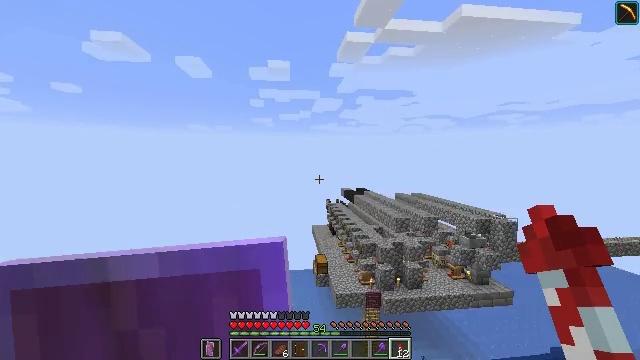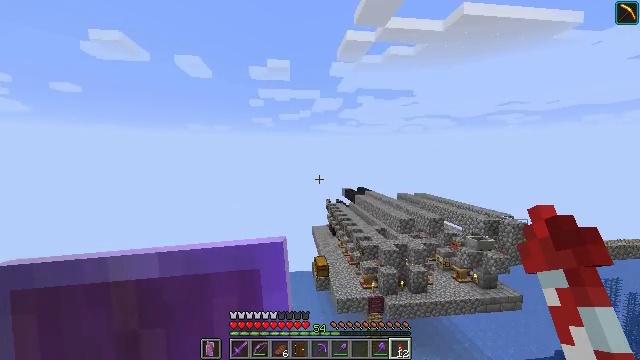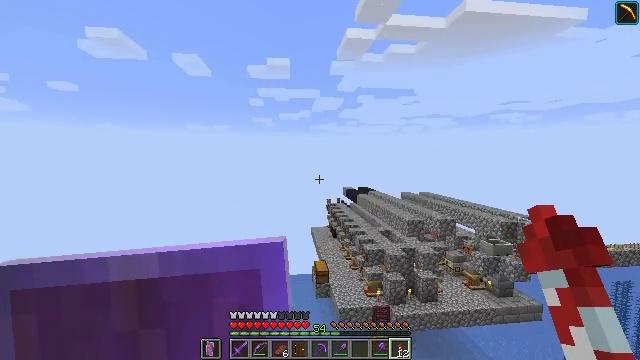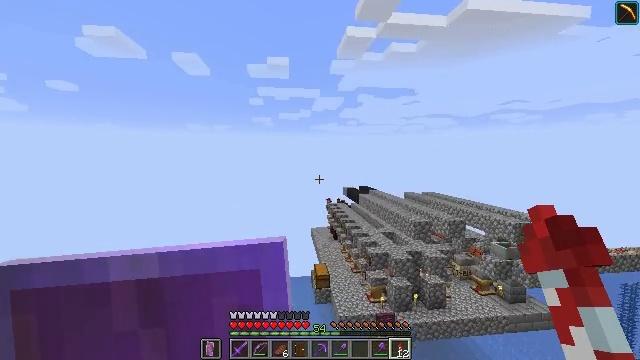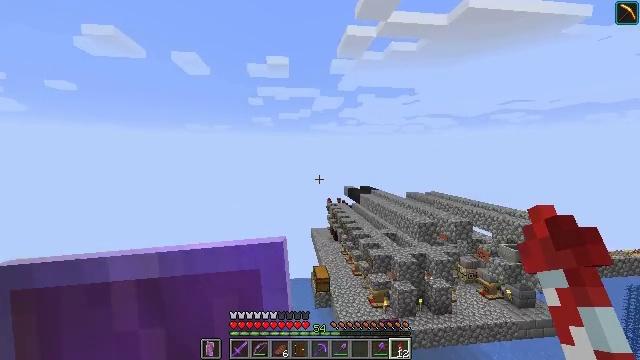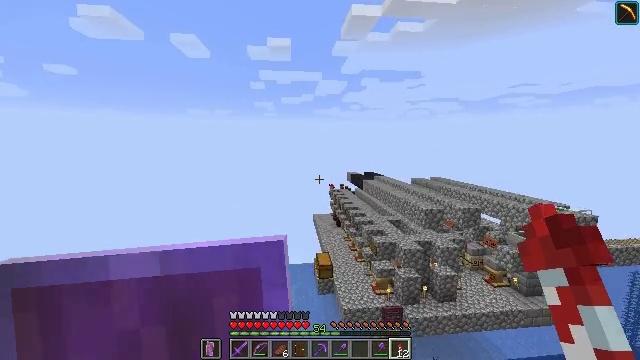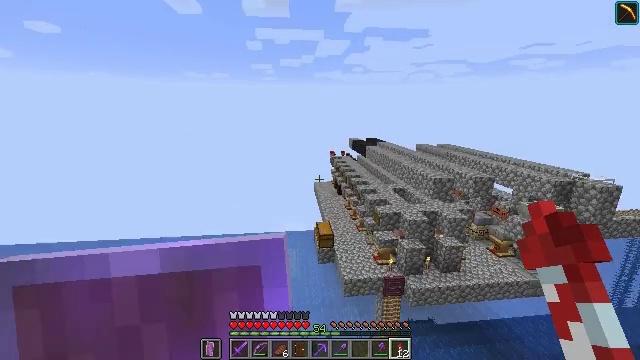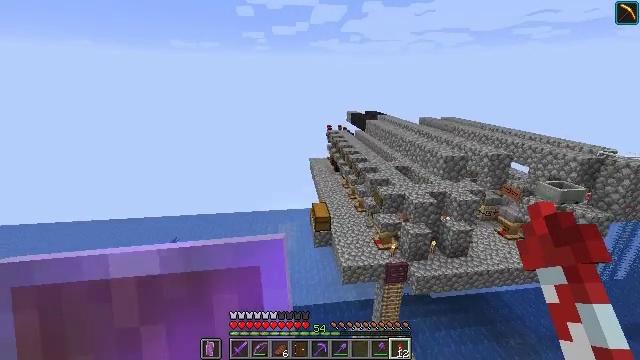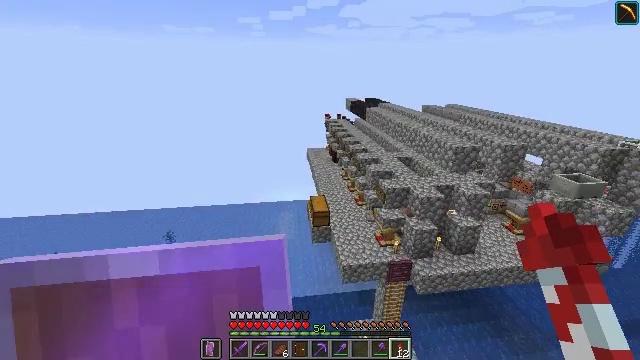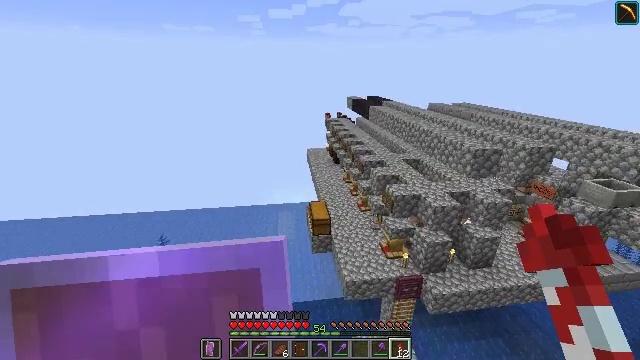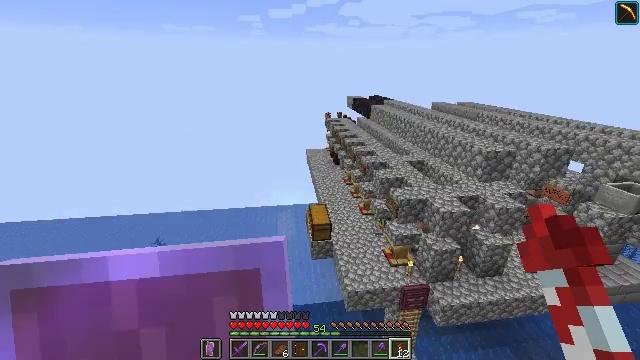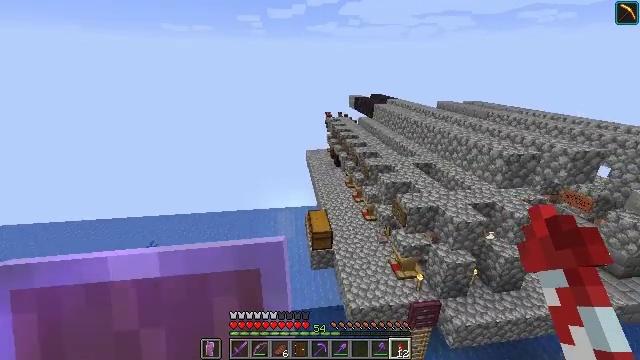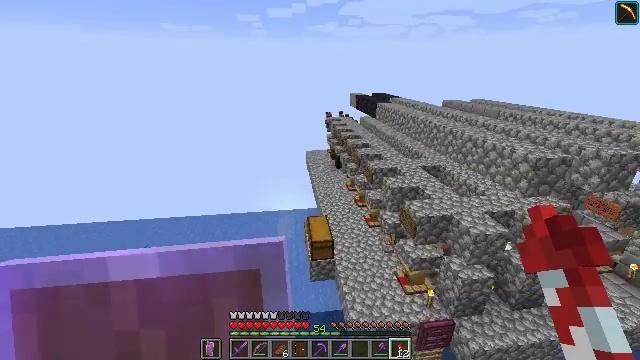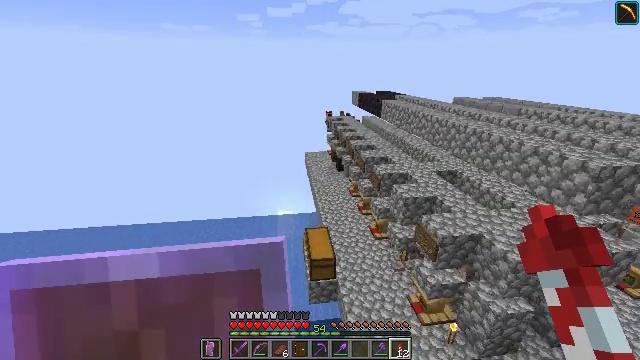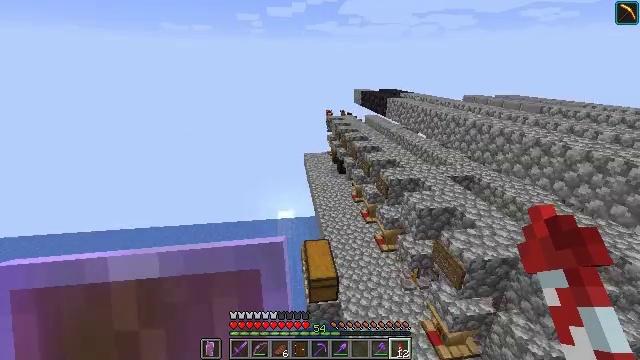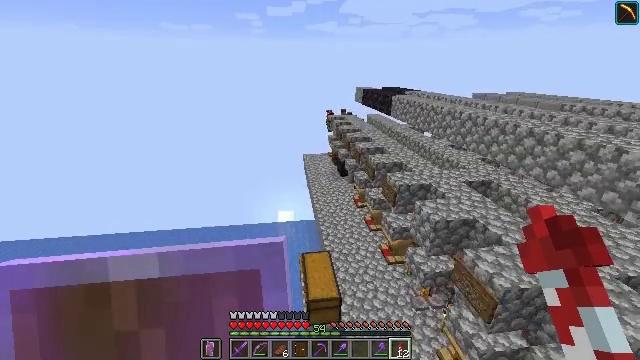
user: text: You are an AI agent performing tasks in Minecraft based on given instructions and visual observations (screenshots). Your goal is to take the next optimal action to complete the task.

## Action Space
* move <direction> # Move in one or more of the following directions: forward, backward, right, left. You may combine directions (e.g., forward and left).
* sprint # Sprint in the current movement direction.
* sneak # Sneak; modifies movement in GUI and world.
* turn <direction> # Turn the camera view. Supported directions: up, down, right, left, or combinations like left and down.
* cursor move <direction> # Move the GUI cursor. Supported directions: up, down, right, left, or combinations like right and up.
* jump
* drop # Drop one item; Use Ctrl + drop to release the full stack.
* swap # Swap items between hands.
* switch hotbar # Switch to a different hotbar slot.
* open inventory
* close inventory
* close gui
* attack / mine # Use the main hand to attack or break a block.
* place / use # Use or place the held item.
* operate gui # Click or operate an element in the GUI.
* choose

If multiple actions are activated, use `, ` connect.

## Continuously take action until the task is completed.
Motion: motion action
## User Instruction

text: craft item air
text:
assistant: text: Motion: no_op
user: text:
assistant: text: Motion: no_op
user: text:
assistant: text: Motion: no_op
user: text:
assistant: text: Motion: no_op
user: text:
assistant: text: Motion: turn down
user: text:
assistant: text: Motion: turn down
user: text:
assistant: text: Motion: turn down
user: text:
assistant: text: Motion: turn down
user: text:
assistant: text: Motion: no_op
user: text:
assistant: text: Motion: no_op
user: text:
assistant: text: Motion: no_op
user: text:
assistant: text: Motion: no_op
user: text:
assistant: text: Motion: no_op
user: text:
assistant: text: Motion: no_op
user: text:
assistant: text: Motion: no_op
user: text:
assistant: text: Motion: no_op
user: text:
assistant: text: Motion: no_op
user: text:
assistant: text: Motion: no_op
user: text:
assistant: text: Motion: no_op
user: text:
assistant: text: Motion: no_op
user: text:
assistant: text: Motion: turn right
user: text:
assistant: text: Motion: turn right and down
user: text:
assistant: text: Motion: turn right and down
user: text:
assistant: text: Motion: turn right and down
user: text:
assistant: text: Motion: turn right and up
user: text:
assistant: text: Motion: turn right and up
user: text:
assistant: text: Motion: turn right
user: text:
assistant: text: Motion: no_op
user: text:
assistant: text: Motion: no_op
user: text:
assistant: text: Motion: no_op